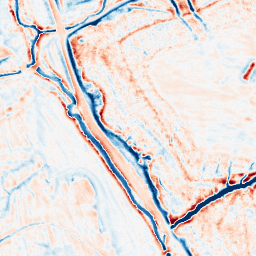
Category: edge_preserving
Decomposition family: bilateral
Decomposition parameters: d: 15
sigma_color: 150
sigma_space: 75
Upsampling method: bicubic
Upsampling parameters: scale: 2
Upsampling scale: 2